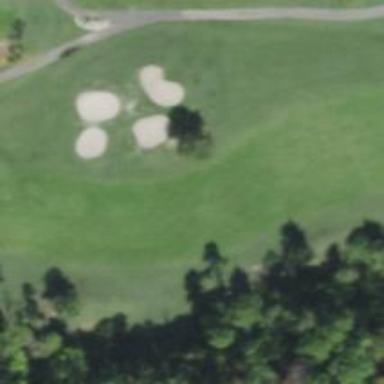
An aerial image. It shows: Golf hole.